Current action and preconditions to check: path_clear

Your task: For each precondition in the list above, predict whether it will hold at this action.

Consider the current scene as observed from the mobile robot's camera, and analyze the predicted future states of all dynamic agents (e.g., people, animals, vehicles, or any moving entities) within the NEXT SECOND.

IMPORTANT: Only answer "very likely" if you are absolutely certain—based on strong, clear evidence—that a dynamic agent will violate the precondition in the predicted future state. Do NOT answer "very likely" for unlikely, ambiguous, or low-probability risks.

Ask yourself for each precondition: Is there a high probability, with clear and convincing evidence, that the predicted future states of any dynamic agent will interfere with the predicted future state of the currently executing action within the NEXT SECOND, causing that precondition to fail?

Assess the risk level based on these predictions. Use "likely" or "very likely" if motions create a clear risk of interference.

Use "neutral" or "improbable" if agents are nearby but their predicted paths are clearly diverging or non-conflicting.

Failure Risk Categories: "very improbable", "improbable", "neutral", "likely", "very likely"

Answer Format: Output ONLY the probability_of_failure value from these categories: "very improbable", "improbable", "neutral", "likely", "very likely"

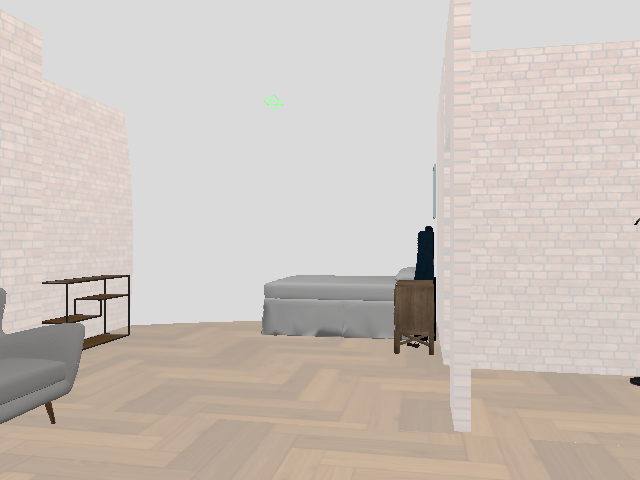

Answer: very improbable